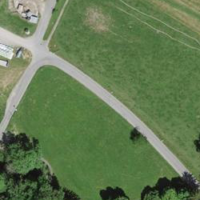
EUNIS habitat code: 24
Species observed at this site:
Prunus padus
Equisetum telmateia